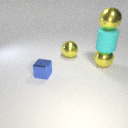
large cyan rubber cylinder above large yellow metal sphere